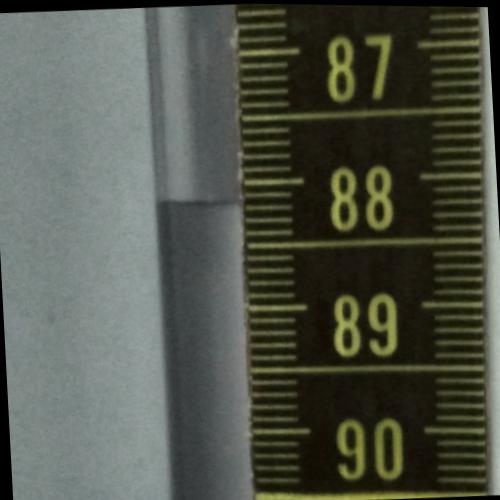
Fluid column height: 88.2 cm